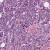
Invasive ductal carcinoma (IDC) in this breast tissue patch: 1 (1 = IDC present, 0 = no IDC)